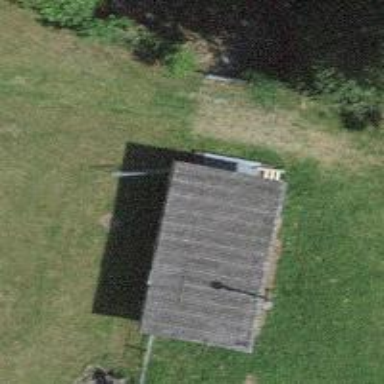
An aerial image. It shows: View of roof of building.